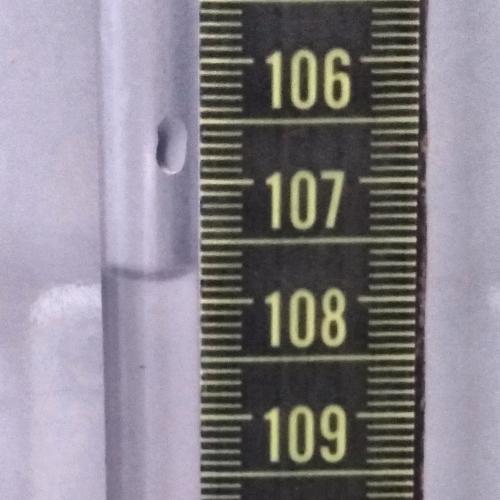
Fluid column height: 107.8 cm